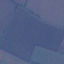
Land use / land cover: AnnualCrop